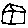
Label: house